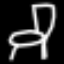
Label: chair